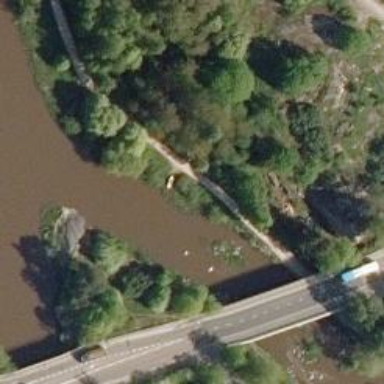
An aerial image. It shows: Path designated for portaging along whitewater.